Question: I got an error while creating a table in php with mysql database, and I tried testing directly on mysql query engine it works fine. whereas in php code it gives below error
> You have an error in your SQL syntax; check the manual that corresponds to your MySQL server version for the right syntax to use near.
Below is the code I am writing
'''
$query14 = mysql_query("create table $tablename (
project_id INT,
project_client_id INT,
project_partner_id INT,
project_manager_id INT,
project_employees INT,
project_name VARCHAR(500),
project_status TEXT,
project_summary LONGTEXT,
project_order INT,
project_start_date DATETIME,
project_end_date DATETIME
) ENGINE = INNODB;");
'''
and below is the image attached and table structure should be and this is the sample table i create using with phpmyadmin interface.
And below is the full error
'''
You have an error in your SQL syntax; check the manual that corresponds to your MySQL server version for the right syntax to use near ''8' (project_id INT, project_client_id INT, project_partner_id INT, project_mana' at line 1'
'''

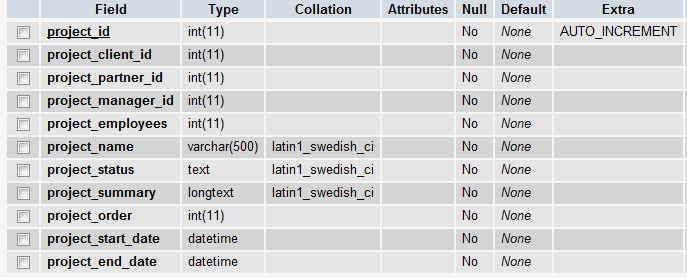
Answer: I didn't see any problem with your query. But what is the value of '$tablename'? Two error possibilities here :
1. The variable $tablename is empty.
2. $tablename is a key-word.
Please check the above two otherwise its all right.
As per your updated question please try with the following code. I think it will help you.
'''
$query14 = mysql_query("create table '$tablename' (
'project_id' INT,
'project_client_id' INT,
'project_partner_id' INT,
'project_manager_id' INT,
'project_employees' INT,
'project_name' VARCHAR(500),
'project_status' TEXT,
'project_summary' LONGTEXT,
'project_order' INT,
'project_start_date' DATETIME,
'project_end_date' DATETIME
) ENGINE = INNODB;");
'''